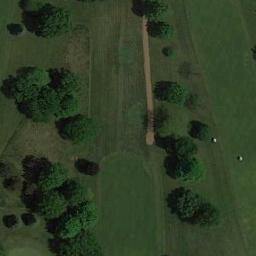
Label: golf_course